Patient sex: M
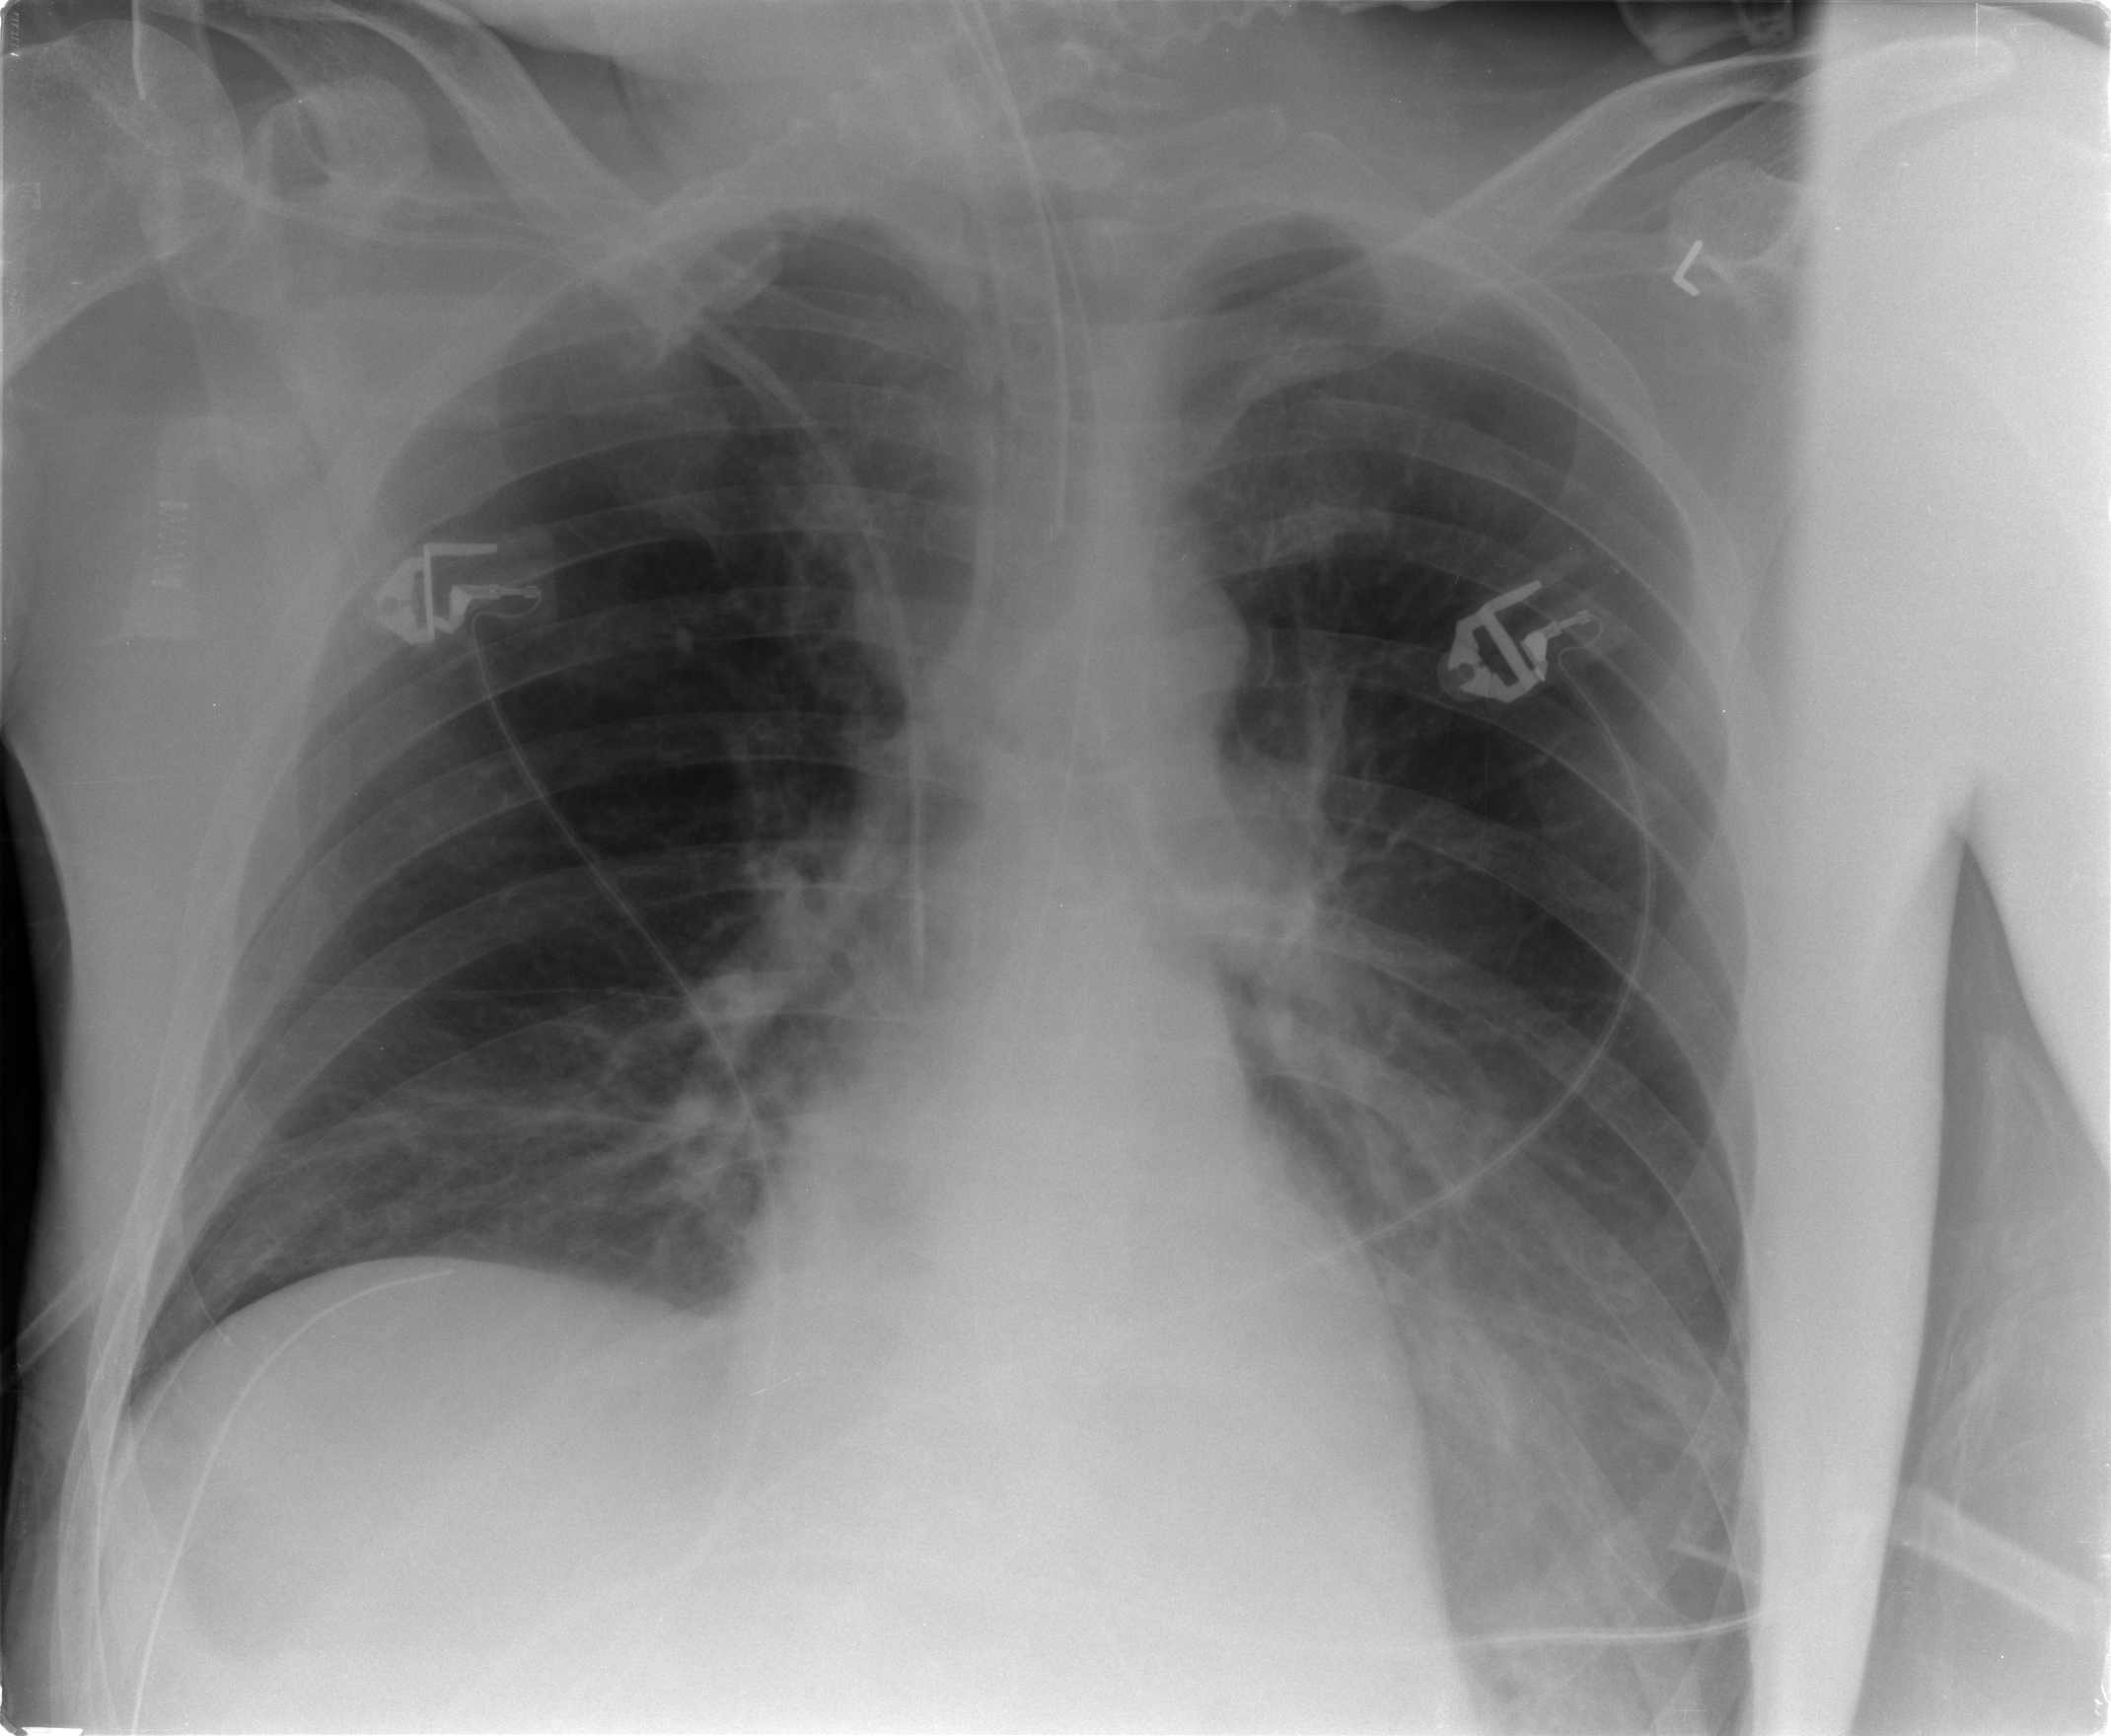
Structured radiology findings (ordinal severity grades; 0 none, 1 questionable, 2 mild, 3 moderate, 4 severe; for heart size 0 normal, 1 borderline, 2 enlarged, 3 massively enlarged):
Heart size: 0
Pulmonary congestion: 1
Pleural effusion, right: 0
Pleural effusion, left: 0
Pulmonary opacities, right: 0
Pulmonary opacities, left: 0
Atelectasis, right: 2
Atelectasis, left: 2